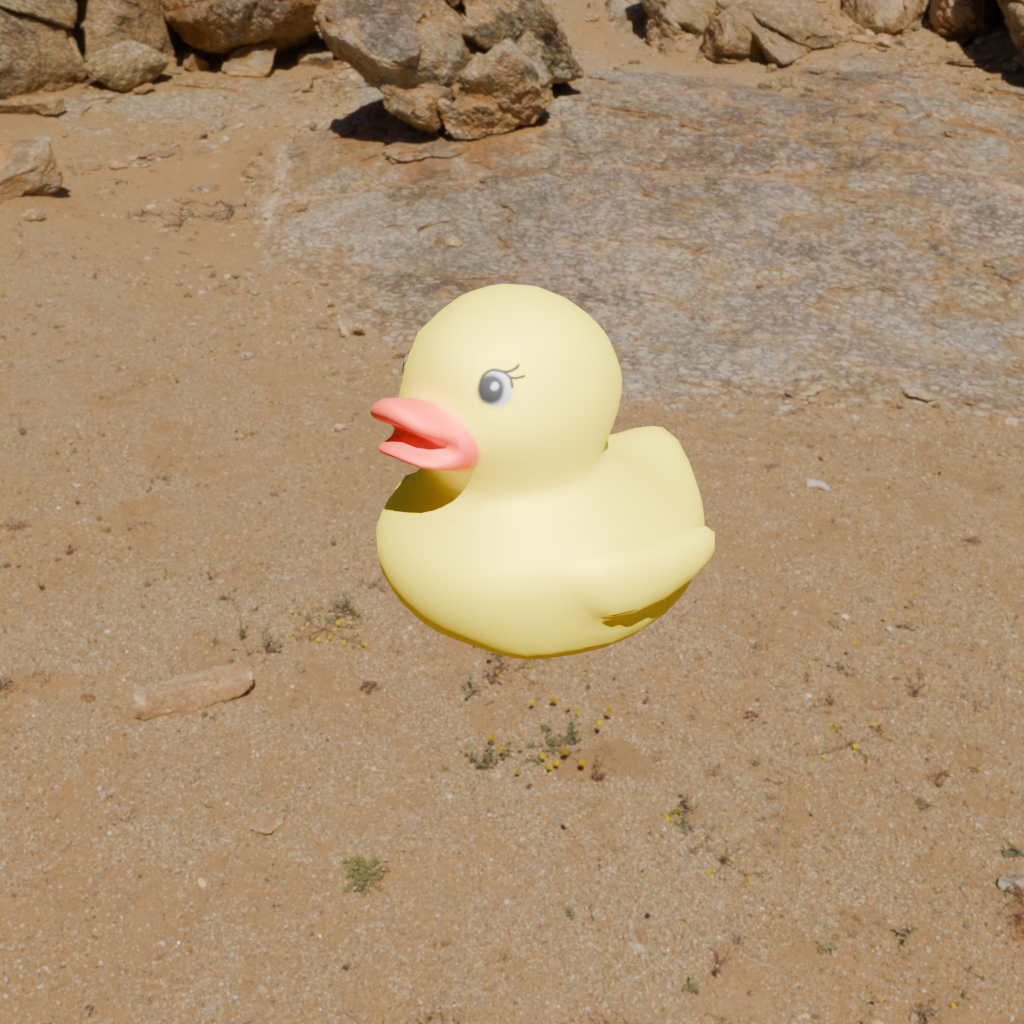
an image of a yellow rubber duck seen from <front_left> in a sunny desert landscape with a clear sky.